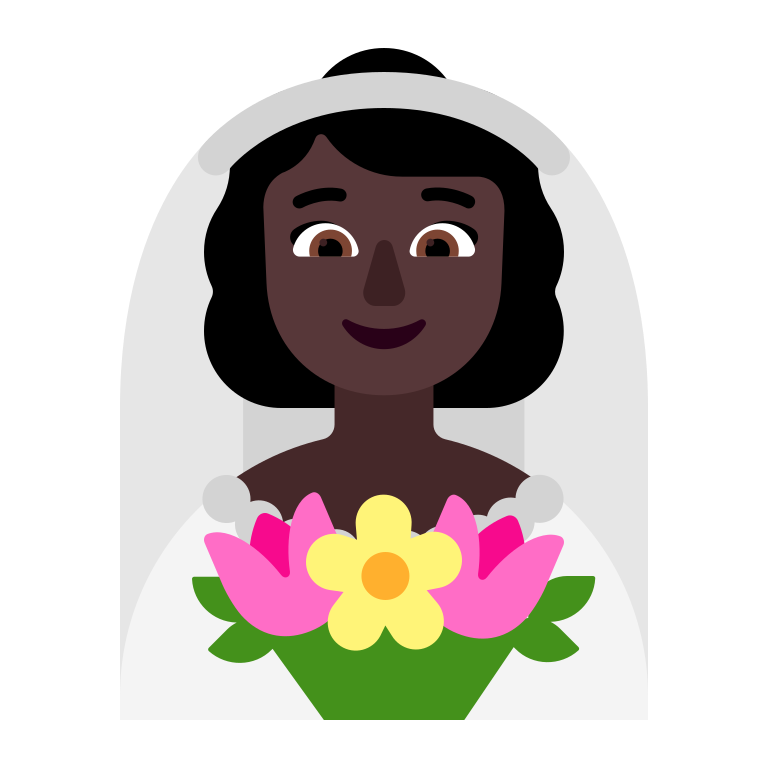
woman with veil flat dark